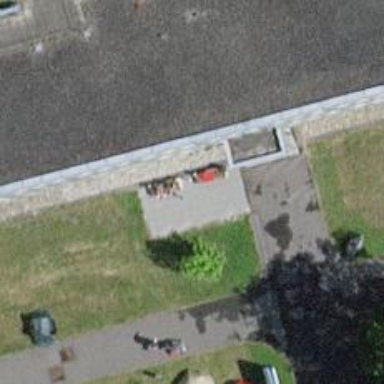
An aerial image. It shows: Bench.